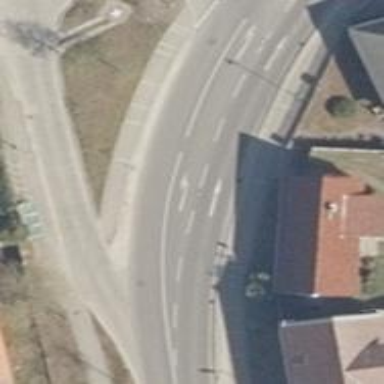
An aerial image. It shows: Secondary road with asphalt surface. There's cycle track on the left side of the road.